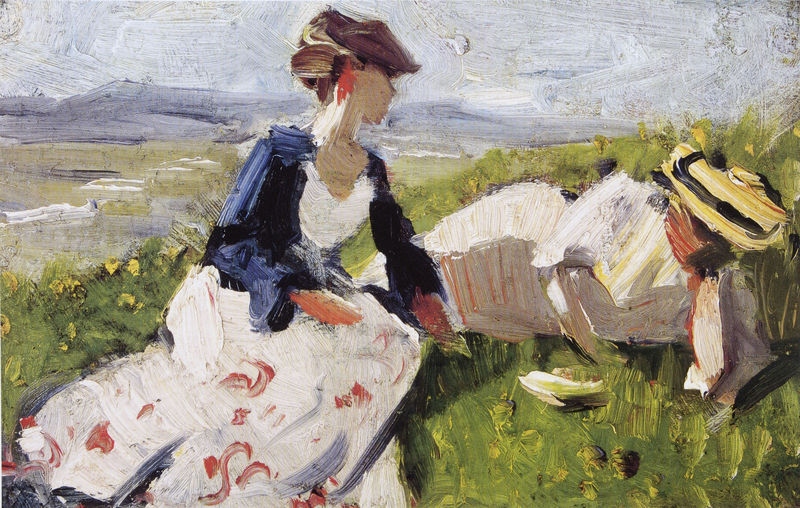
Titel: Zwei Frauen am Berg (Studie)
Künstler: Franz Marc
Standort: Kochel am See
Institution: Franz Marc Museum
Schlagwörter: berg, blau, gemälde, hand, himmel, kopf, mann, meer, schatten, wasser, weiß, wolken, frauen, gelb, grün, impressionismus, landschaft, menschen, sand, sitzen, blume, blumen, braun, bunt, damen, femmes, frankreich, frau, grau, haar, hut, hüte, kleid, kleider, licht, ohr, ohrring, orange, reden, schwarz, blüten, dame, gras, rot, wiese, beige, expressionismus, flächig, gespräch, muster, rock, anzug, gesichter, jacke, arm, bluse, faru, ärmel, hals, hände, öl, feld, horizont, hügel, natur, pastos, sommertag, sonne, haare, paar, dekolletee, dekoltee, reiter, garten, löwenzahn, sommer, strand, wellen, bücher, liebe, liegen, unterhaltung, zwei, abstrakt, berge, düne, gebirge, wise, hügellandschaft, idylle, picknick, rast, schaum, ölgemälde, querformat, duktus, strohhut, hutband, impressionistisch, streifen, rüschen, liegend, weste, sonnenhut, dekolleté, blumenwiese, striche, panorama, wei, außen, buch, provence, alpen, chapeau, pinselstrich, sommerkleid, aufgestützt, pinselstriche, plein air, landpartie, fleurs, leigen, liegt, ciel, nature, bergwiese, robe, gabriele münter, sonnen, blauer, campagne, immpressionismus, couple, chevalet, im gespräch, impresionnisme, impressionnsime, jawlesnki, lecture, murnau, münther, stroohüte, voralpenland, werefkon, gra, herbe, prairie, konversation, chapeaux, filles, été, printemps, vornhem, picknick wiese, auscschnitt, koprb, sieste, sauvages, seules